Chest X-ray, AP view. Patient: 47 years old, sex M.
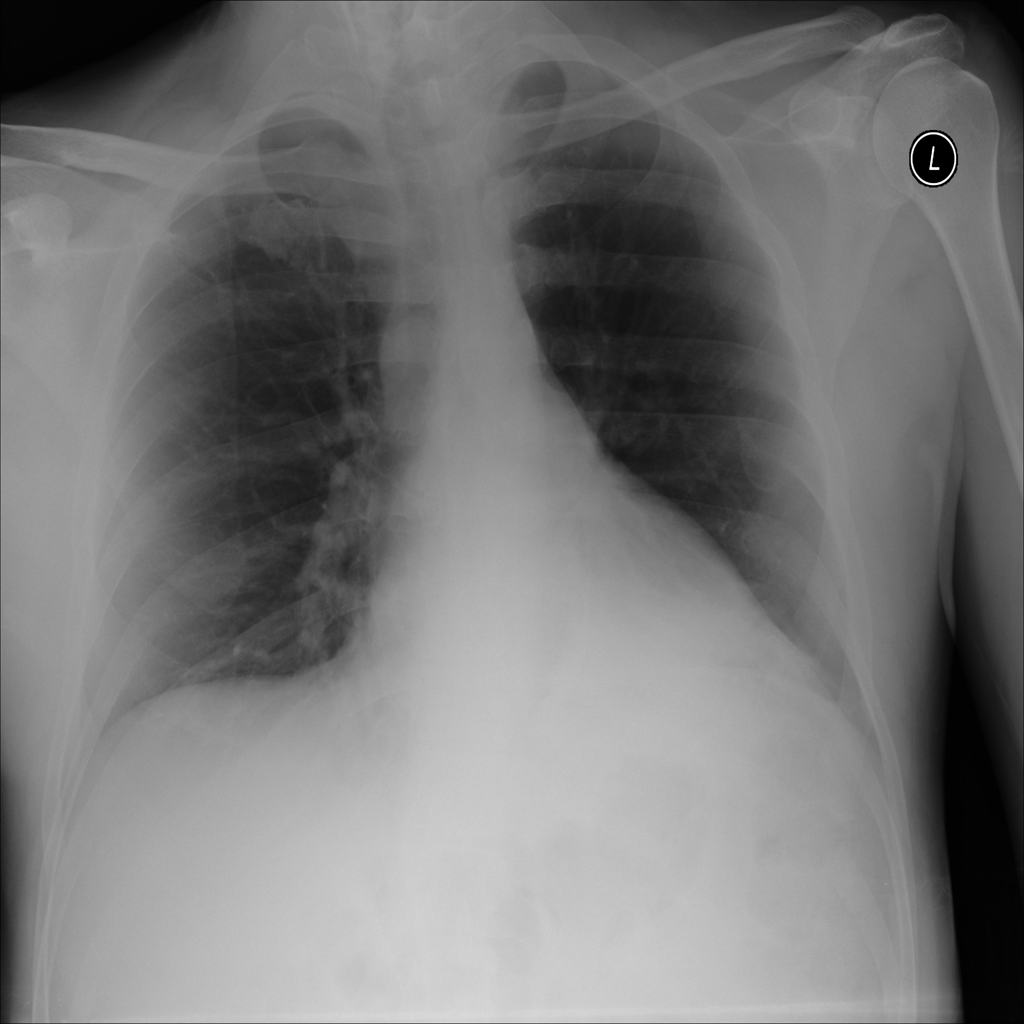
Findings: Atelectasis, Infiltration